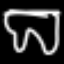
Label: pants